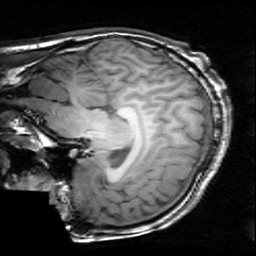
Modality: T1w
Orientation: sagittal
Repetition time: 0.008948 s
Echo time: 0.001784 s